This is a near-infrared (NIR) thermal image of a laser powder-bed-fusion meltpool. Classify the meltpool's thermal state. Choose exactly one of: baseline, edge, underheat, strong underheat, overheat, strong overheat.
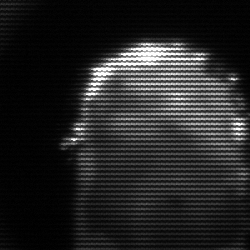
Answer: baseline